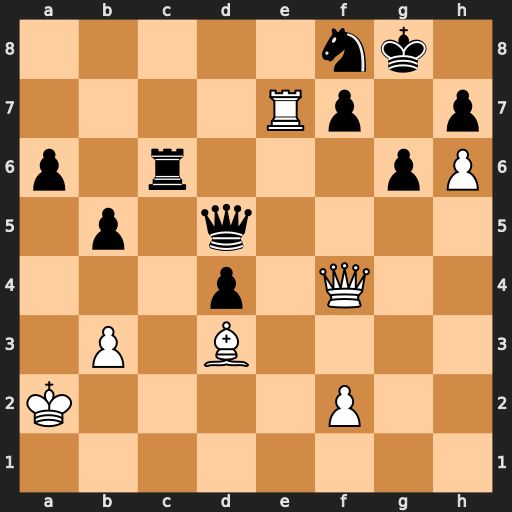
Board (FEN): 5nk1/4Rp1p/p1r3pP/1p1q4/3p1Q2/1P1B4/K4P2/8
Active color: w
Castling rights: -
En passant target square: -
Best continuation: Be4 Qe6 Rxe6